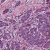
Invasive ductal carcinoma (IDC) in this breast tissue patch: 1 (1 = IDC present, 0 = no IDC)